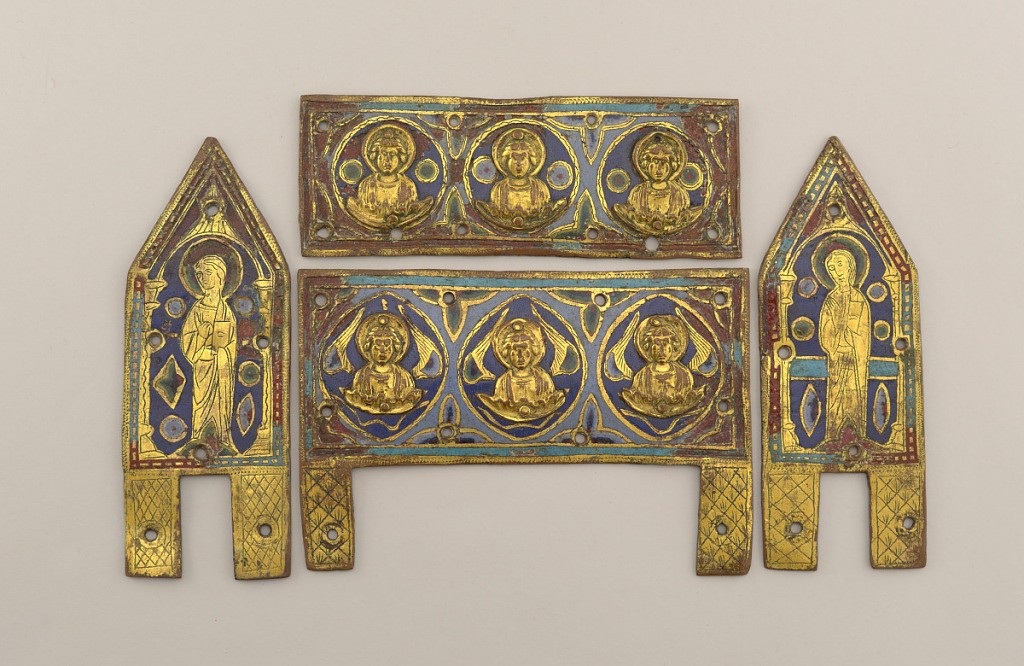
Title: Chasse with Saints and Angels
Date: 16th century
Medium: gold, metal, enamel, wood
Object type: reliquary
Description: Two horizontal rectangular plaques (a, b) with three cast figural busts attached; one cast figure removed from plaque a.  Two vertical rectangular plaques (c, d) with triangular tops; incised decoration depicting standing robed figure holding book(?).  Holes for attachment to casket-shaped chasse core (e).  Parts a/d) gilt worn; losses to inlaid champleve enamel.